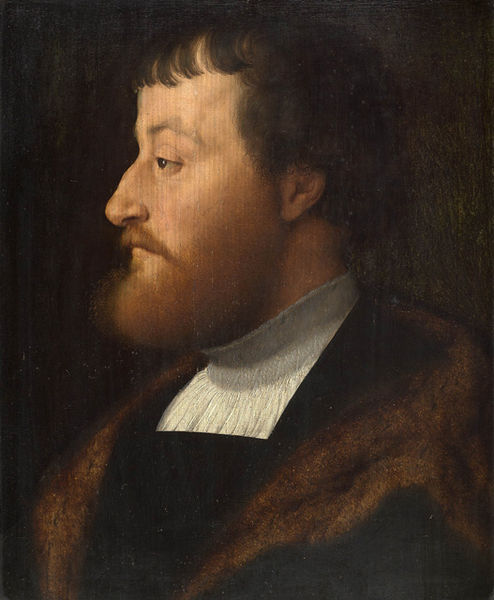
Titel: Männliches Bildnis
Künstler: Niederrheinischer Meister
Standort: Karlsruhe
Institution: Staatliche Kunsthalle Karlsruhe
Schlagwörter: cleric, oil, priest, red, religious, white, black, collar, dark, face, formal, hair, nose, old, painting, portrait, profil, robe, oil painting, brown, profile, sad, man, skin, background, ear, head, eyes, male, suit, side, sideways, gaze, color, shadow, brow, chin, coat, features, fur, gesicht, mouth, pelz, beard, cravat, curls, jacket, bright, small, italy, mann, cape, cloak, clothes, garment, neck, pose, history, renaissance, temple, lol, side view, venice, balding, board, painter, monk, religion, bart, porträt, eye, lips, stare, sleep, pony, paint, dutch, black hair, cheek, eyebrows, öl, holland, gentleman, rich, forehead, shirt, eyebrow, left, reformation, mostache, bangs, mustache, short, moustache, self portrait, white collar, braun, thinker, malerei, wealthy, pastor, kragen, hari, hood, bearded, official, whie, florence, leonardo, turtleneck, chiaroscuro, think, nase, halbprofil, sex, da vinci, hi, stern, rembrandt, pilgrim, count, cloack, balck, jaw, guy, facial hair, neutral, 1, sweater, vicar, medici, niederlande, crooked, old master painbting, old master painting, pelt, caucasian, authority, middle-aged, barokko, roman nose, white man, vein, proflie, thinkter, stoff, red beard, porrtrait, talar, reverend, links, reich, serious look, flämisch, black shirt, brown cloak, appearance, middle-age, rrich, bürger, mottelalter, missionary, blich